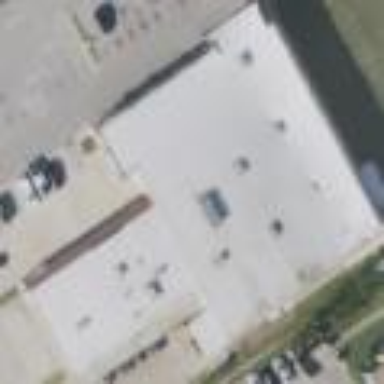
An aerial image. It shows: Retail building.